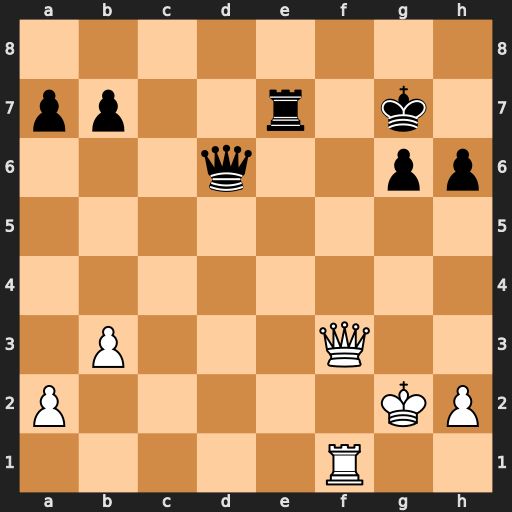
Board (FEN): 8/pp2r1k1/3q2pp/8/8/1P3Q2/P5KP/5R2
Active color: w
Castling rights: -
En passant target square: -
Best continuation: Qf8+ Kh7 Rf7+